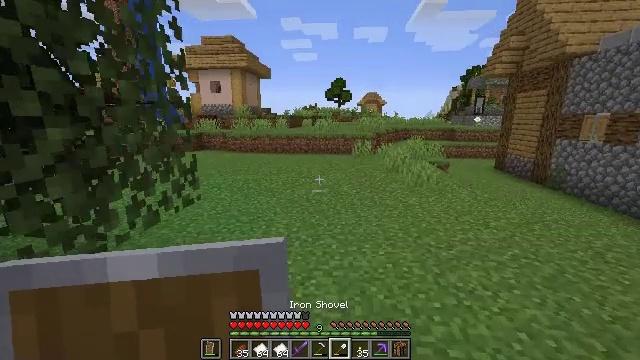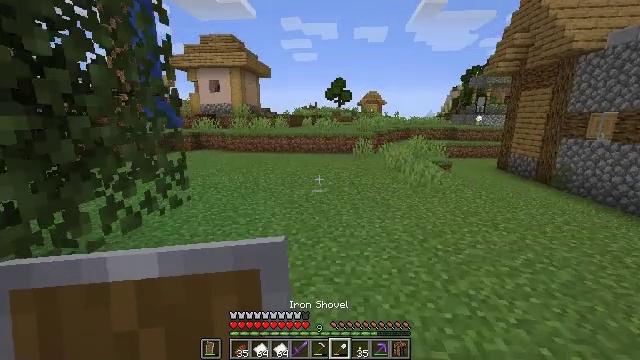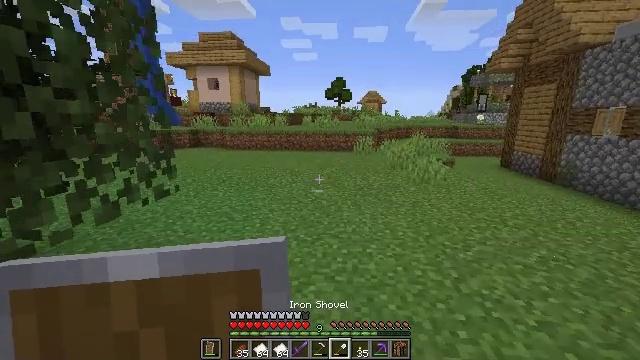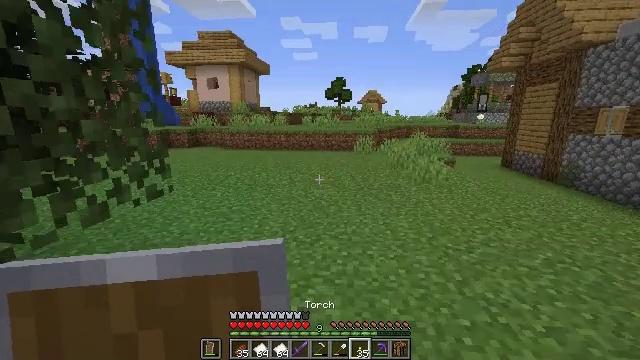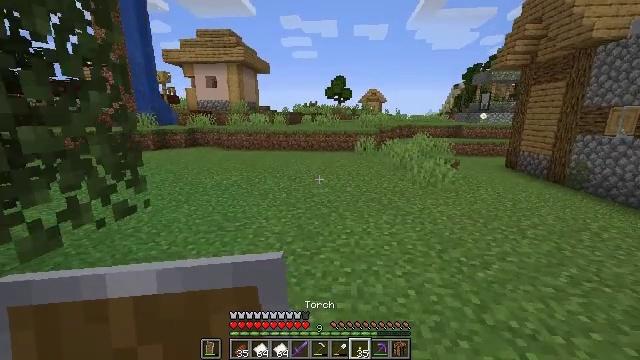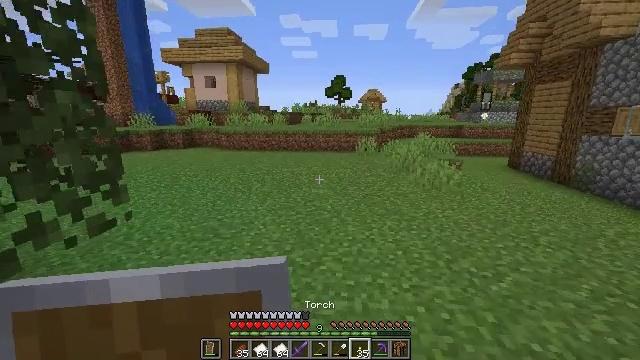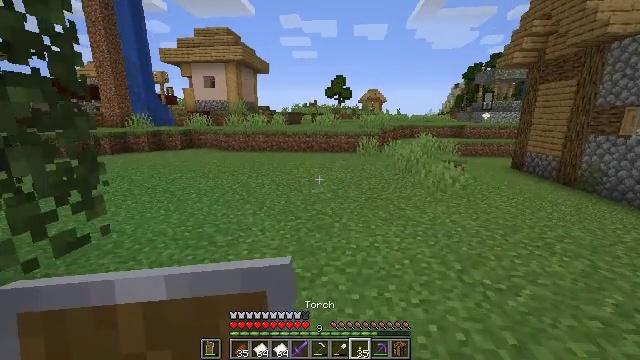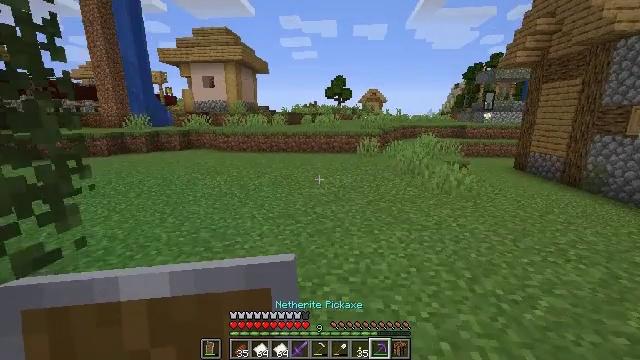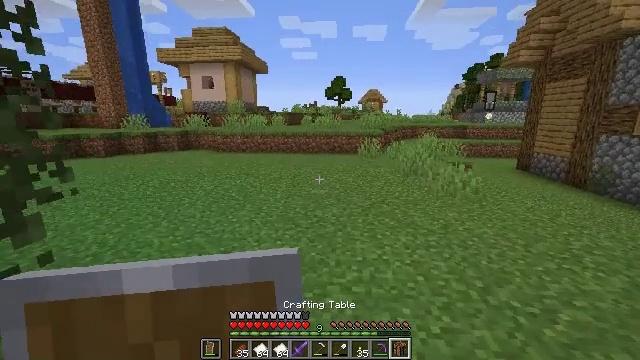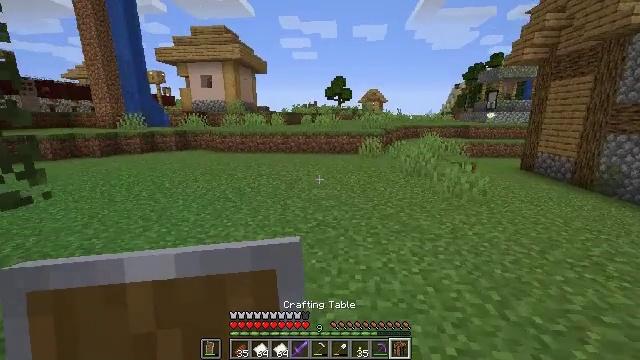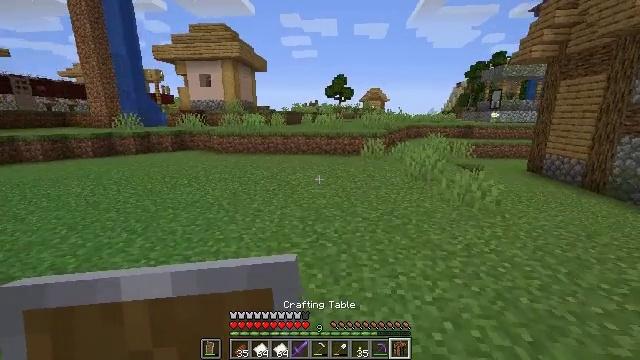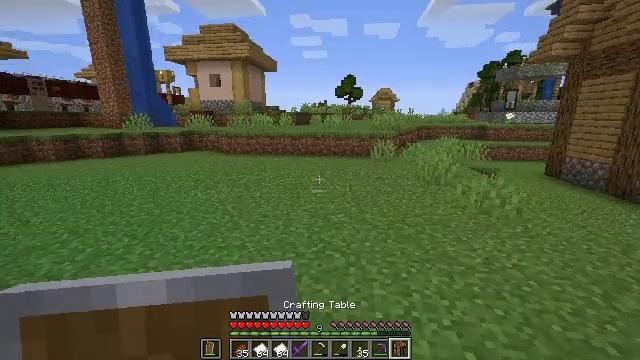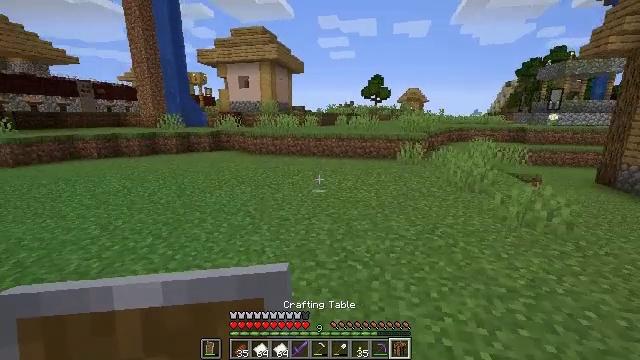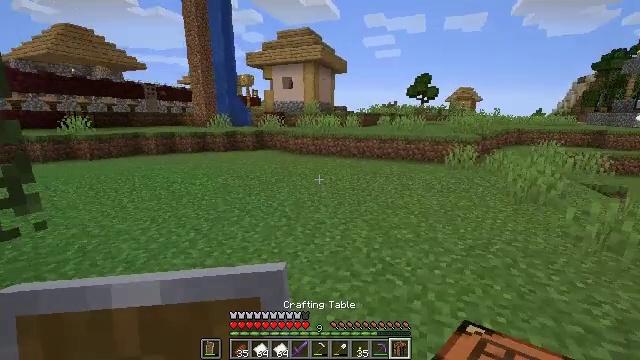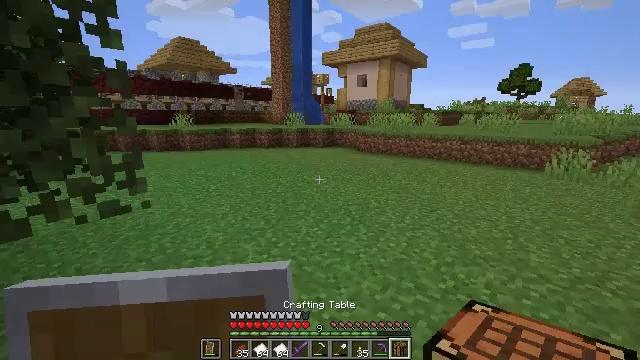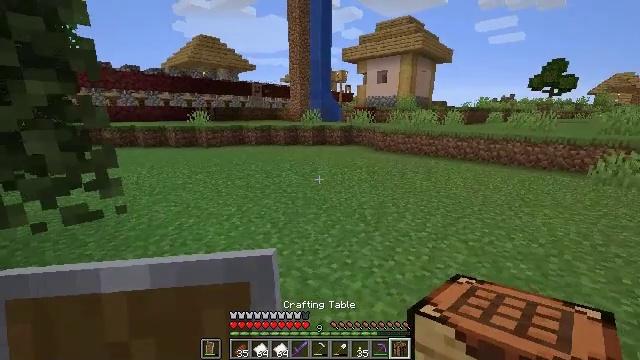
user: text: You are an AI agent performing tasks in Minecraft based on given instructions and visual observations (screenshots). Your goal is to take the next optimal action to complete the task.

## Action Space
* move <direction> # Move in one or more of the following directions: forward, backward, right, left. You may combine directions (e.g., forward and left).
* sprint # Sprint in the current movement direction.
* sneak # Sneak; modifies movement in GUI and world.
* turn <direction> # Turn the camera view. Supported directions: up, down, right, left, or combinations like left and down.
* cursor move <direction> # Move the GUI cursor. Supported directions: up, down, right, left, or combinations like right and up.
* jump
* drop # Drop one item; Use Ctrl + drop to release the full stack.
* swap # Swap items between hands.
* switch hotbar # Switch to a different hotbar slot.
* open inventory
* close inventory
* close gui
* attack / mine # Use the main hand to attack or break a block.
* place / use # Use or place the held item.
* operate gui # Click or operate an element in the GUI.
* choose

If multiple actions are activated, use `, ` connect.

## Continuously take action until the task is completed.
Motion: motion action
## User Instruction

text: Collect the stone brick slab for building.
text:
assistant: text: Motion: move forward
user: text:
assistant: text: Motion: move forward
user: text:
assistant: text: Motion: move forward
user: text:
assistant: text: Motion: move forward
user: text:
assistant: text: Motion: move forward
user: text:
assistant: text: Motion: move forward
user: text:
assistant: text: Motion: move forward
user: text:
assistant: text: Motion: move forward
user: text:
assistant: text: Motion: move forward
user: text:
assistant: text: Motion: move forward
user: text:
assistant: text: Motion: move forward, turn left
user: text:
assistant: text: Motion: move forward, turn left
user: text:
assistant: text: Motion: move forward, turn left
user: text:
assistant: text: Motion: move forward, turn left
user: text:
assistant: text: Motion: move forward, turn left
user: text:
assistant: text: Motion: move forward, turn left
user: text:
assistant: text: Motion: move forward
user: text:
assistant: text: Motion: move forward
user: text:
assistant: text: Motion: move forward
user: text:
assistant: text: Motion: move forward
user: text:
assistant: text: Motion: move forward
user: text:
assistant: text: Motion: move forward
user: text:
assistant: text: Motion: move forward
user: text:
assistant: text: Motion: move forward
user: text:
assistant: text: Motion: move forward
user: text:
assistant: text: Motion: move forward
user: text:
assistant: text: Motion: move forward, turn left and down
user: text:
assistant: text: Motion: move forward, turn down
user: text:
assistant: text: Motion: move forward, turn right
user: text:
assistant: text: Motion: move forward, turn left and up